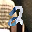
Label: 2